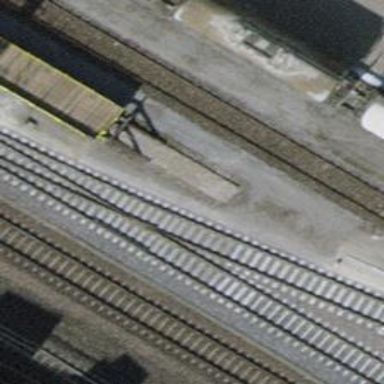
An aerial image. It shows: Railway buffer stop.